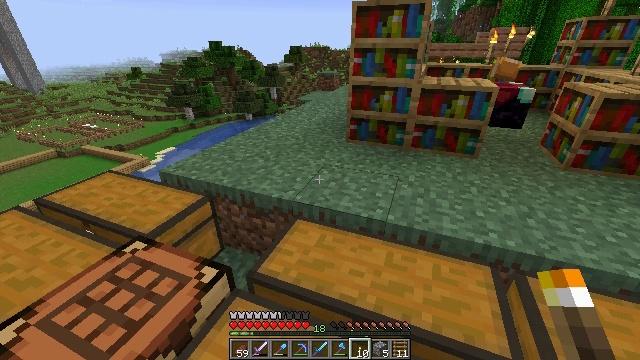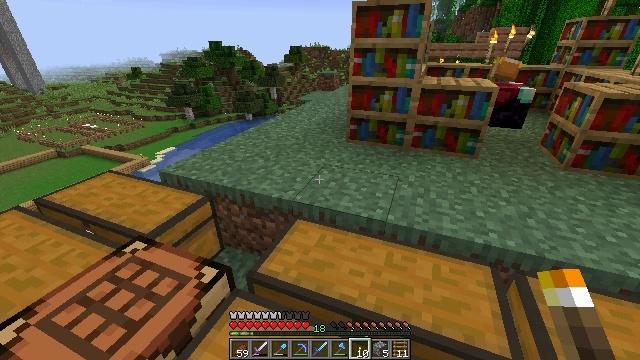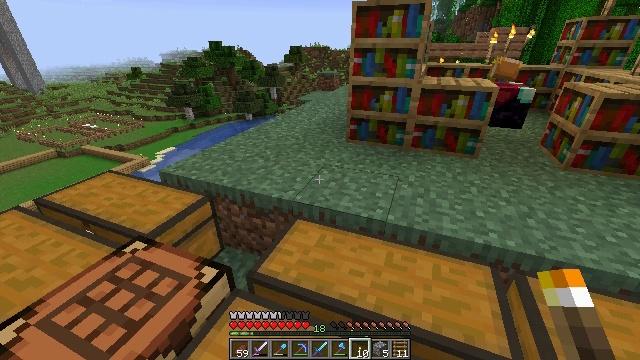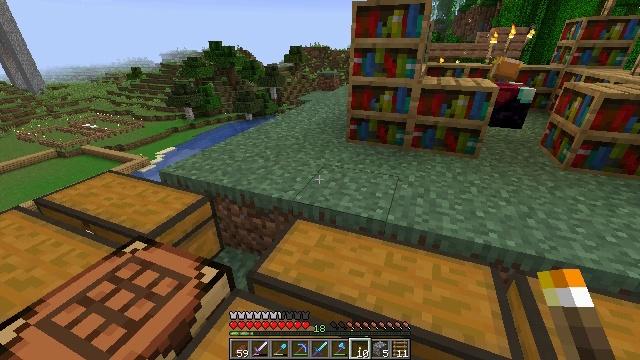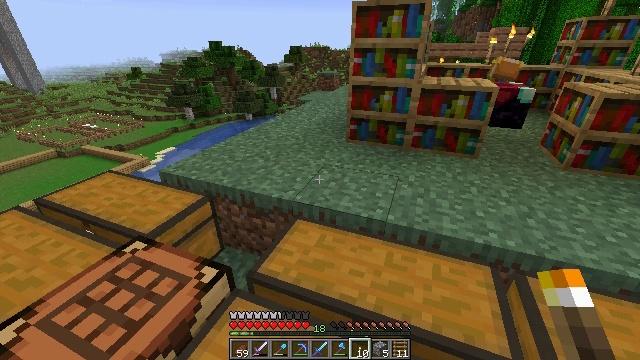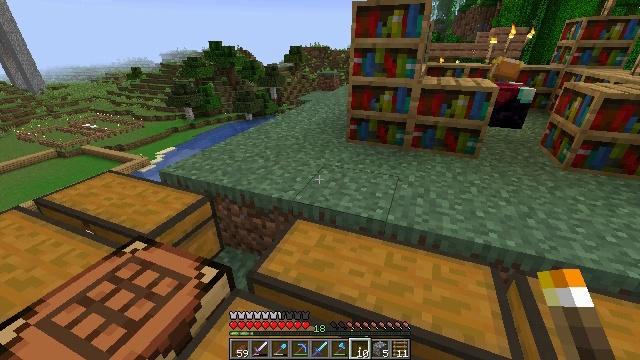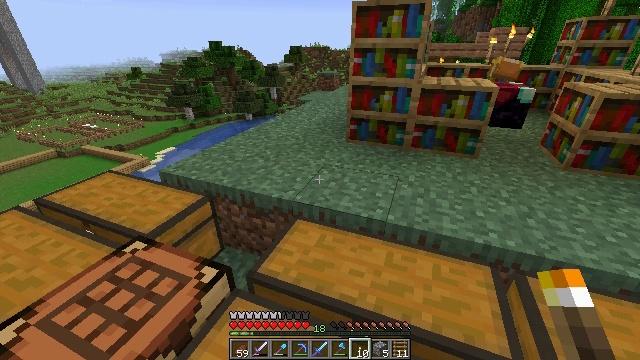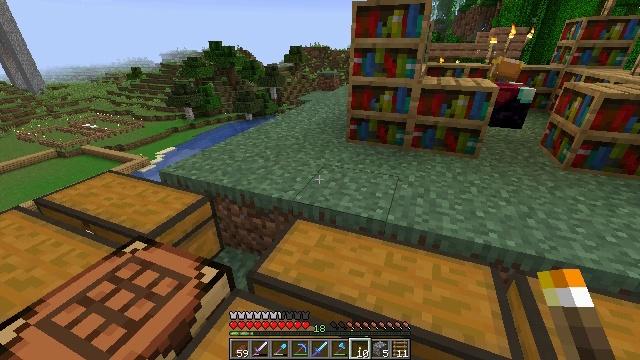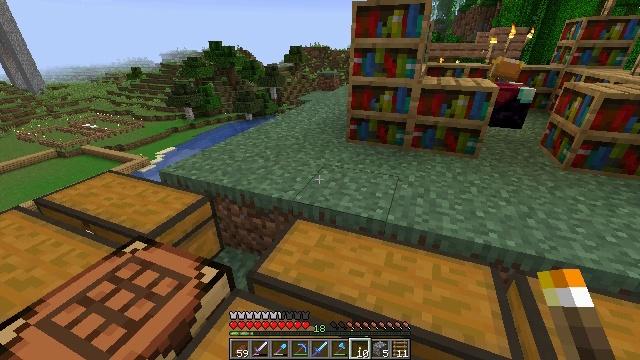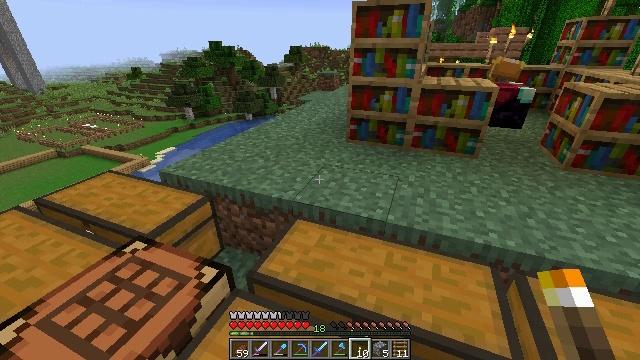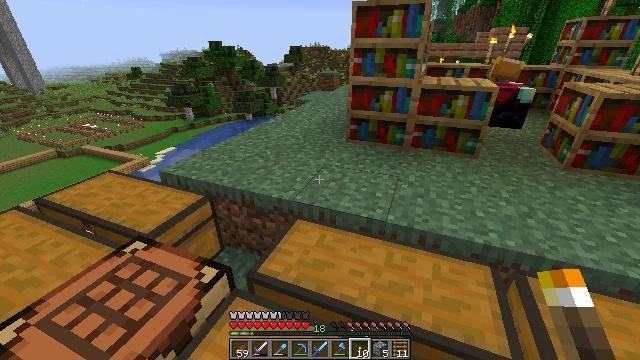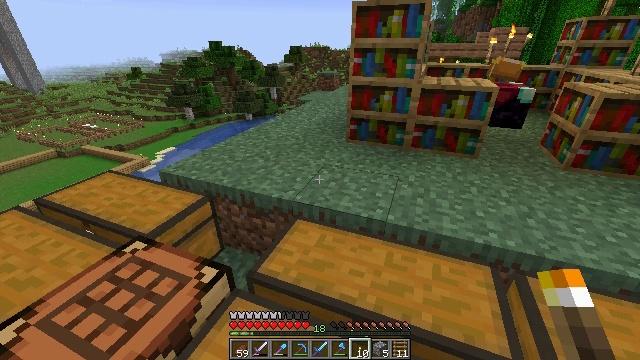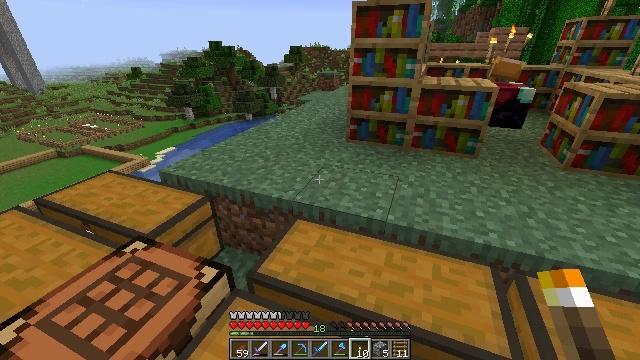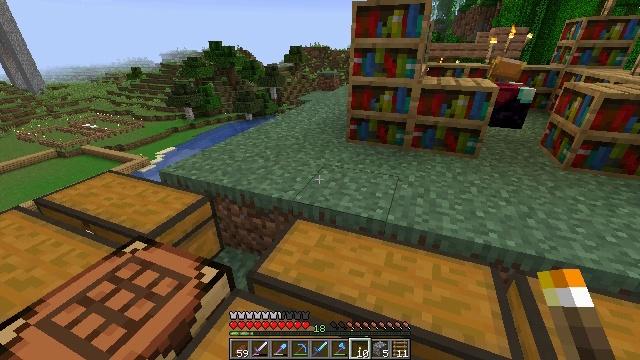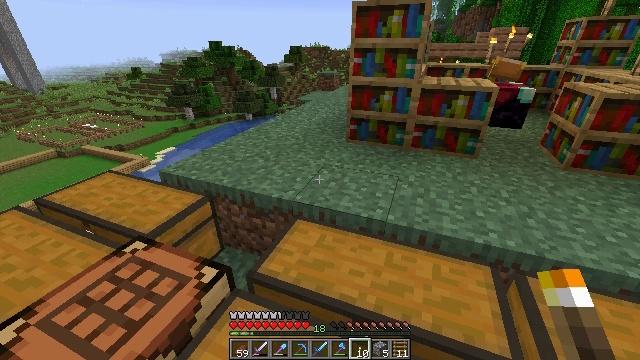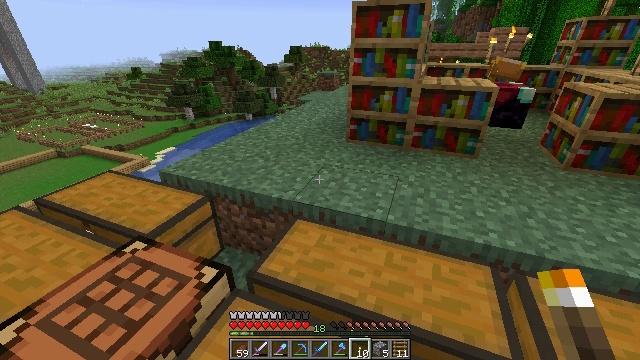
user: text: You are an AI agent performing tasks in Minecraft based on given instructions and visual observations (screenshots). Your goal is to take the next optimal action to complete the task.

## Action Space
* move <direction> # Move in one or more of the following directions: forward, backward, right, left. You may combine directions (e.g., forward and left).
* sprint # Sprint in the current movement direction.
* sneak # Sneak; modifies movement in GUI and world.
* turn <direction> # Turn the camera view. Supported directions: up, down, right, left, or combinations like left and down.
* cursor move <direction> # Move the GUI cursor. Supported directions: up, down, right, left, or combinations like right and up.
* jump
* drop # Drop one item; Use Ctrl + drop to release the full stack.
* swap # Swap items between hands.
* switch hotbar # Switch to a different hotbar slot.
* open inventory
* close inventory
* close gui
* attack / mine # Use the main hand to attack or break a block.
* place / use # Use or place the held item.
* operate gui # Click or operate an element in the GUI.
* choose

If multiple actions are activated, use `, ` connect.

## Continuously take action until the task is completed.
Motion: motion action
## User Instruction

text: Get the furnace back into your inventory.
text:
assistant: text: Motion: no_op
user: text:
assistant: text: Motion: no_op
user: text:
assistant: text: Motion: no_op
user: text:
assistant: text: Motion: no_op
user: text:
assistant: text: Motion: no_op
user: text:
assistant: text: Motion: no_op
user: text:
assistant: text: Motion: no_op
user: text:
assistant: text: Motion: no_op
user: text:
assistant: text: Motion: no_op
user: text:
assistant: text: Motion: no_op
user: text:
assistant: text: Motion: no_op
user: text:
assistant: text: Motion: no_op
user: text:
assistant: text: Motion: no_op
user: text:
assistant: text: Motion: no_op
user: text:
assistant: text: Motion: no_op
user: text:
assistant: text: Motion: no_op
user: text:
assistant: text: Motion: no_op
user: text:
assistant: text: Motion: no_op
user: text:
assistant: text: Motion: no_op
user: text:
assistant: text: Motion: no_op
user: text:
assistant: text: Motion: no_op
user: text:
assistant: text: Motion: no_op
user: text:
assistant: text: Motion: no_op
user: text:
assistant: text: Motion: no_op
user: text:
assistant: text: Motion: no_op
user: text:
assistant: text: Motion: no_op
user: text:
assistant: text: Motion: no_op
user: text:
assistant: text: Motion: no_op
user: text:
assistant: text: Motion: no_op
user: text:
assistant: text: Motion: no_op